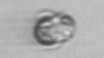
Label: Mesodinium